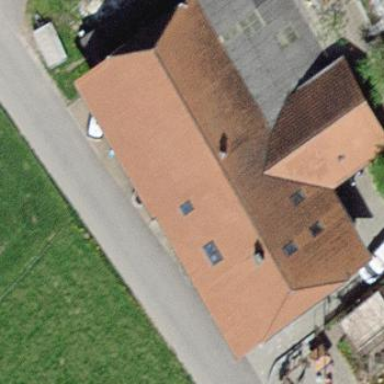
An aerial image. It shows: Farm building.